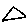
Label: triangle